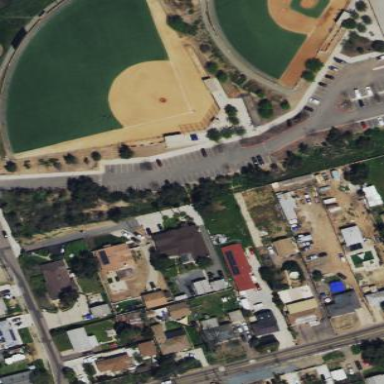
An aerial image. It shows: Baseball pitch for leisure land.